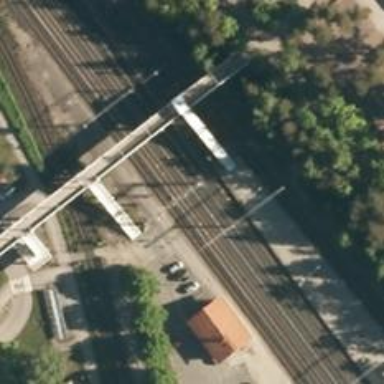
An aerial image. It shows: Railway signal.